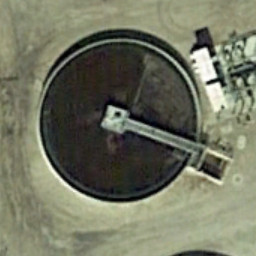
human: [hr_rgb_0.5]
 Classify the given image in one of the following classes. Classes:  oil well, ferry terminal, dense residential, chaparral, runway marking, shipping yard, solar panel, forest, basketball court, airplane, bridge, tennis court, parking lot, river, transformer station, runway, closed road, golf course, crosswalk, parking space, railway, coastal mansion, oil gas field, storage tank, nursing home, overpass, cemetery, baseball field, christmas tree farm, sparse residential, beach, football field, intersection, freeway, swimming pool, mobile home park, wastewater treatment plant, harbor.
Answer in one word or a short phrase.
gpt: wastewater treatment plant